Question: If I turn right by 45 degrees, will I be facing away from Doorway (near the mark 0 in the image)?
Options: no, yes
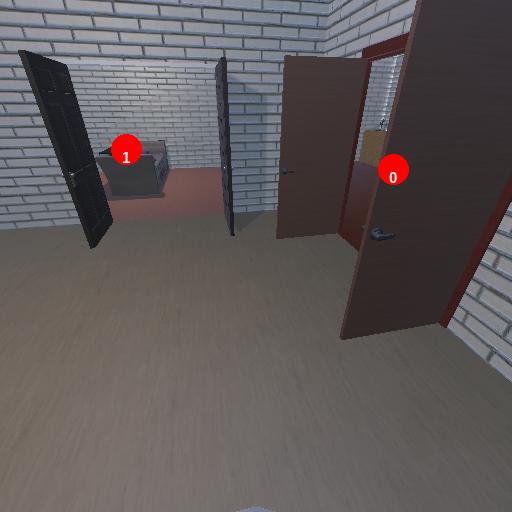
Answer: no